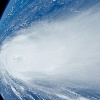
Label: cloud